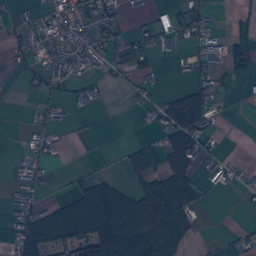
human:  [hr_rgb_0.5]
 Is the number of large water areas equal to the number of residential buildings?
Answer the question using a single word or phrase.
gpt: no

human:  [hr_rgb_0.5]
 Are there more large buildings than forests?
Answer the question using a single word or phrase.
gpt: no

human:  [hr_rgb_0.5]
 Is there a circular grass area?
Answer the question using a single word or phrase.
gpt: no

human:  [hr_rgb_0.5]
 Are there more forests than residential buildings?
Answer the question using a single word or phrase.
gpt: no

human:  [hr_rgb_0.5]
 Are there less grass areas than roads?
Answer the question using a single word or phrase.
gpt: no

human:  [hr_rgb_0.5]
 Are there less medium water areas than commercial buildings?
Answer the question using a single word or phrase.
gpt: yes

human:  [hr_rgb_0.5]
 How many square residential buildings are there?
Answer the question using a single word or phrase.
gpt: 3

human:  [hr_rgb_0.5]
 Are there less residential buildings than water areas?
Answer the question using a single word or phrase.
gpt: no

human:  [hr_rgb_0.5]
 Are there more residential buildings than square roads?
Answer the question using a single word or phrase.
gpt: yes

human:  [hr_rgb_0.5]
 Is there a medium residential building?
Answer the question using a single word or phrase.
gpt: yes

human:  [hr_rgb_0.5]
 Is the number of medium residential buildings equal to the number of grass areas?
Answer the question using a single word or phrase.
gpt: no

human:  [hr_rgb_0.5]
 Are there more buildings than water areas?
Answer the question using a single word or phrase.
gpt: yes

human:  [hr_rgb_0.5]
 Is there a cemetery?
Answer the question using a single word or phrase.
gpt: yes

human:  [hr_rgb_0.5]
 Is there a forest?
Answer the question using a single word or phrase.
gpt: yes

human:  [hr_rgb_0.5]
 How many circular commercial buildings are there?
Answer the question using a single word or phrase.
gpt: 0

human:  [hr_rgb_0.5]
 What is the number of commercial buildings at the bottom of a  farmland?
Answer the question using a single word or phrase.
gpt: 29

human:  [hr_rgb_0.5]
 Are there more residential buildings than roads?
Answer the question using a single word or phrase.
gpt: yes

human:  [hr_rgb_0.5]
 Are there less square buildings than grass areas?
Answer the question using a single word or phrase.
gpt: yes

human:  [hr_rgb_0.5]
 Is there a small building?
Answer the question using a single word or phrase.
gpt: yes

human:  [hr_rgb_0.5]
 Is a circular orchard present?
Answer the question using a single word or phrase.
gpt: no

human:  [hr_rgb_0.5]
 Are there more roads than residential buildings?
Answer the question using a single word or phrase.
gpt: no

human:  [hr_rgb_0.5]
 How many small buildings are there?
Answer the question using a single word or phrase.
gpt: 1055

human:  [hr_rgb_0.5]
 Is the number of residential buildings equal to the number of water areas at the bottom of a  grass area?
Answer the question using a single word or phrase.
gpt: no

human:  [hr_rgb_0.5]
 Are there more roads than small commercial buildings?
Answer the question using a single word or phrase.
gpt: yes

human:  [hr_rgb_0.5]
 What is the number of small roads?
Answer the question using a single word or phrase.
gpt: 252

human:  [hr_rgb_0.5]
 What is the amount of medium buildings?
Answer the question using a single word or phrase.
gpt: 55

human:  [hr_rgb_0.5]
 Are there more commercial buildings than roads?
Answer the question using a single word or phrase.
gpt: no

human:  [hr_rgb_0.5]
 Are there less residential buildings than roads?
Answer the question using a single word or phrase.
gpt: no

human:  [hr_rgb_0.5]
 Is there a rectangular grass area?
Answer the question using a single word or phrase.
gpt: yes

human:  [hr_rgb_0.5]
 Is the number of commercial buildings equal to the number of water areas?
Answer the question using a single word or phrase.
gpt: no

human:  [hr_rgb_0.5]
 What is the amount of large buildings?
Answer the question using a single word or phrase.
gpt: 15

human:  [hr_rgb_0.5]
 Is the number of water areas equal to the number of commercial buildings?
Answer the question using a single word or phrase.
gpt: no

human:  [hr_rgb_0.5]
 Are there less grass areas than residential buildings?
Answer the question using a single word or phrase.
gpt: yes

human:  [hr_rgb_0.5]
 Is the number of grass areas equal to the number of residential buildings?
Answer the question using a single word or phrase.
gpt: no

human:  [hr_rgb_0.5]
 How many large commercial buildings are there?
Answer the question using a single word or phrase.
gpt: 4

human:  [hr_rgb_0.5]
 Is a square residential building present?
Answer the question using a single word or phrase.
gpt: yes